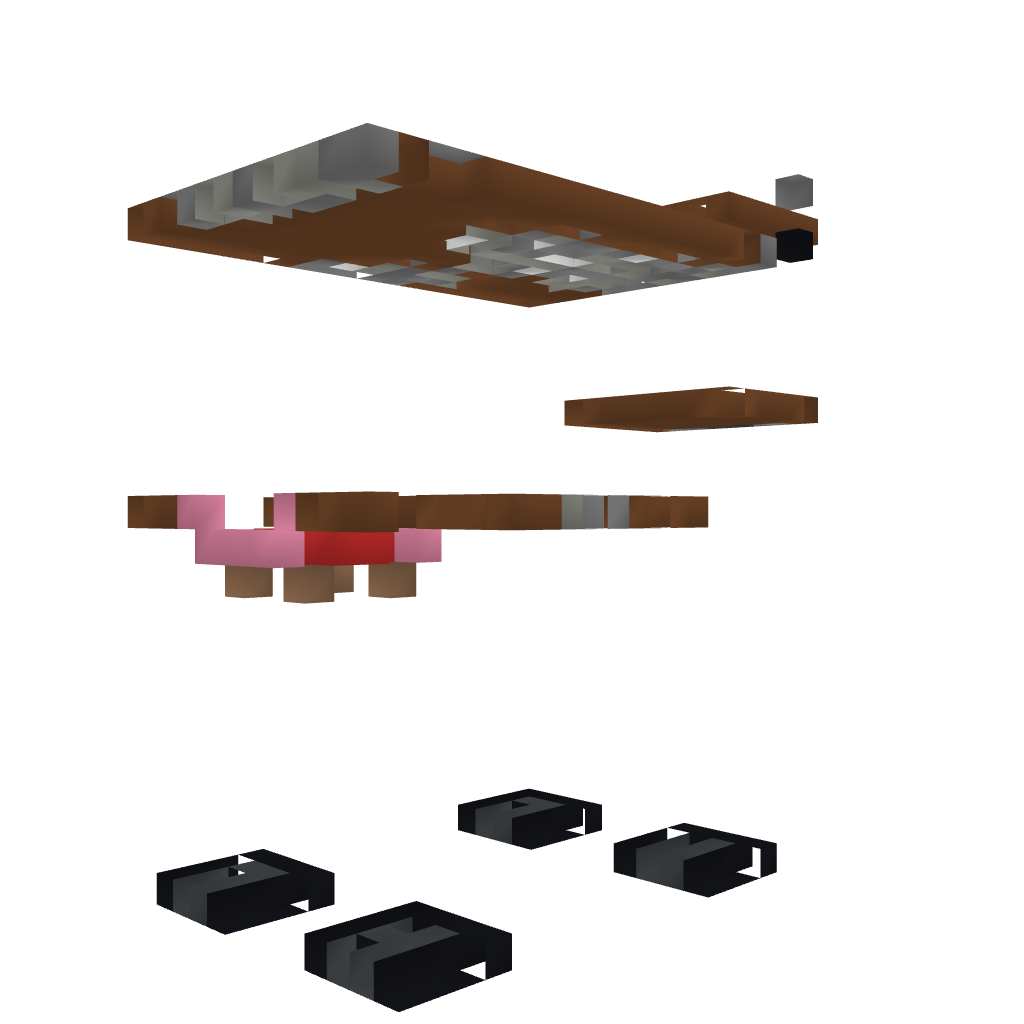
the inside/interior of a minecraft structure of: It's a Cow.